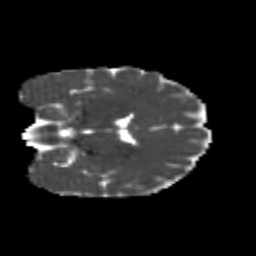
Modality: MD
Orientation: coronal
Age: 26
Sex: female
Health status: healthy
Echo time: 0.074 s